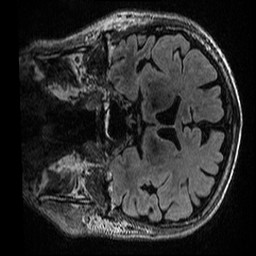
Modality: T2w
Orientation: coronal
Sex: male
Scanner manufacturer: ge
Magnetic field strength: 3 T
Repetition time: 6 s
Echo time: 0.1273 s